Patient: sex M, age 51
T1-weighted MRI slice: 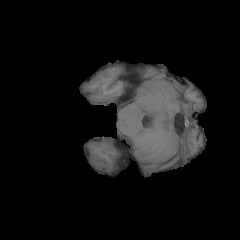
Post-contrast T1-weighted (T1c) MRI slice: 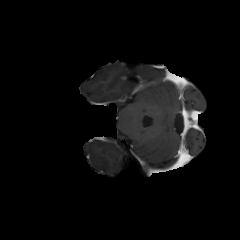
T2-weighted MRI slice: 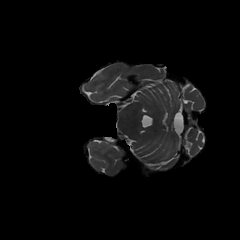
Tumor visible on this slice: no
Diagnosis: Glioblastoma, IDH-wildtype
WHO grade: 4